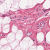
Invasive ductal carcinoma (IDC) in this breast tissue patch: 0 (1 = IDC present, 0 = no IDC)